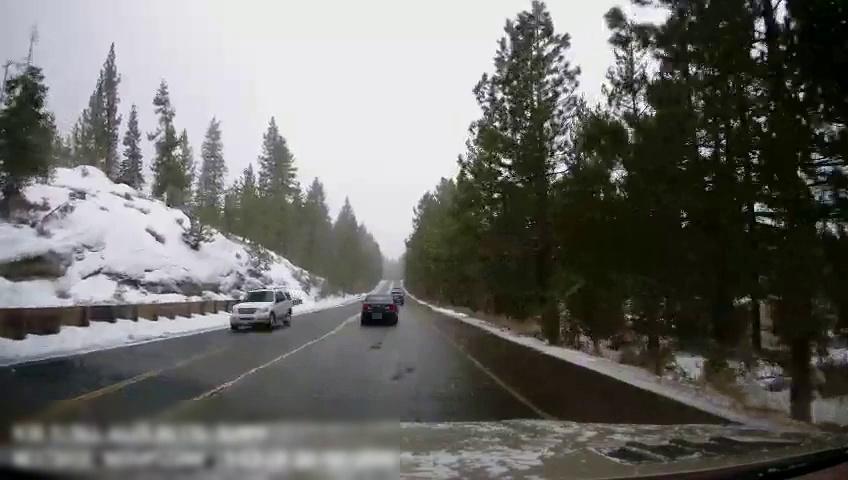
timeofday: Day
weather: Snowy
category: Drivable Space
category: Vehicles | SUV
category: Vehicles | Car
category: Vehicles | Car
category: Lanes | Opposite Lane
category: Lanes | Opposite Lane
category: Lanes | Current Lane